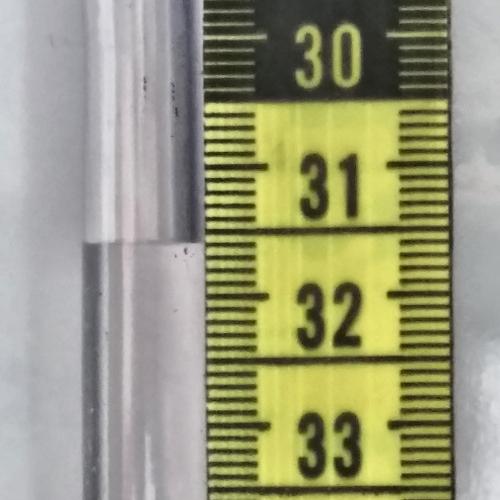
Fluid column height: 31.6 cm